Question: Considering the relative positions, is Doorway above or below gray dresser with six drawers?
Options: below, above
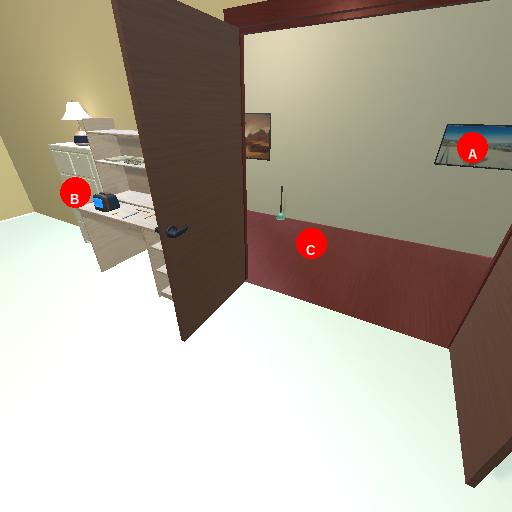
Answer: below